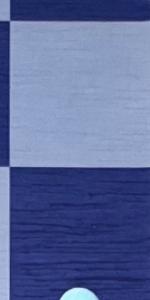
Label: Empty